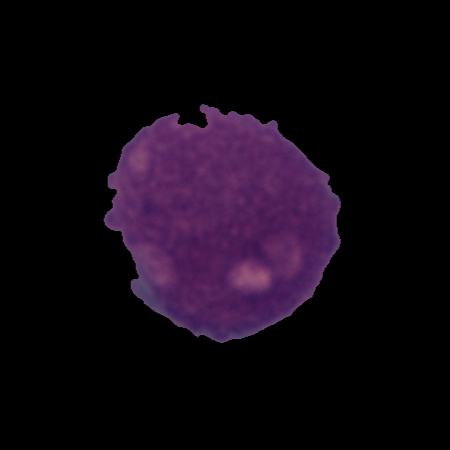
Label: cancer